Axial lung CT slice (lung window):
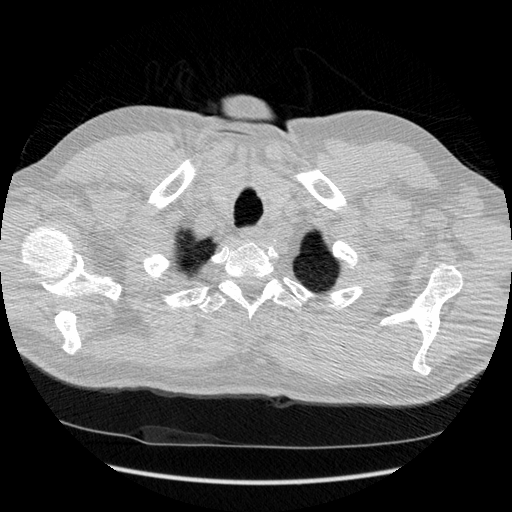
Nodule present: no